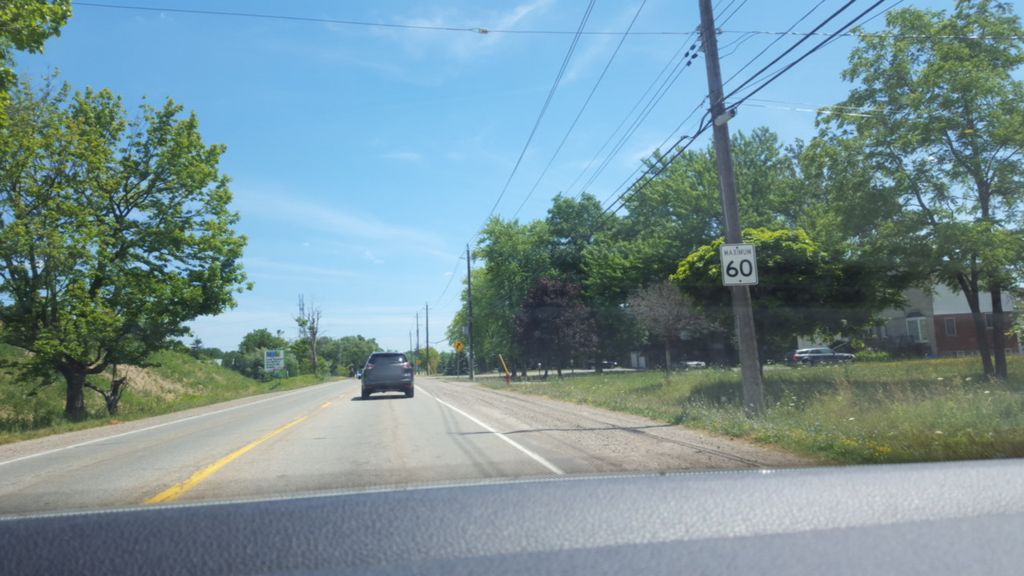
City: hamilton